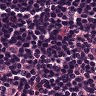
Metastatic tissue present: no